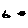
Label: cat